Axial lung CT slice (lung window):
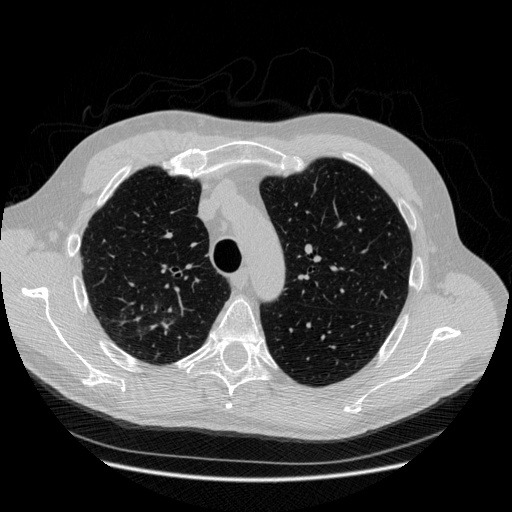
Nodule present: no